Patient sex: M
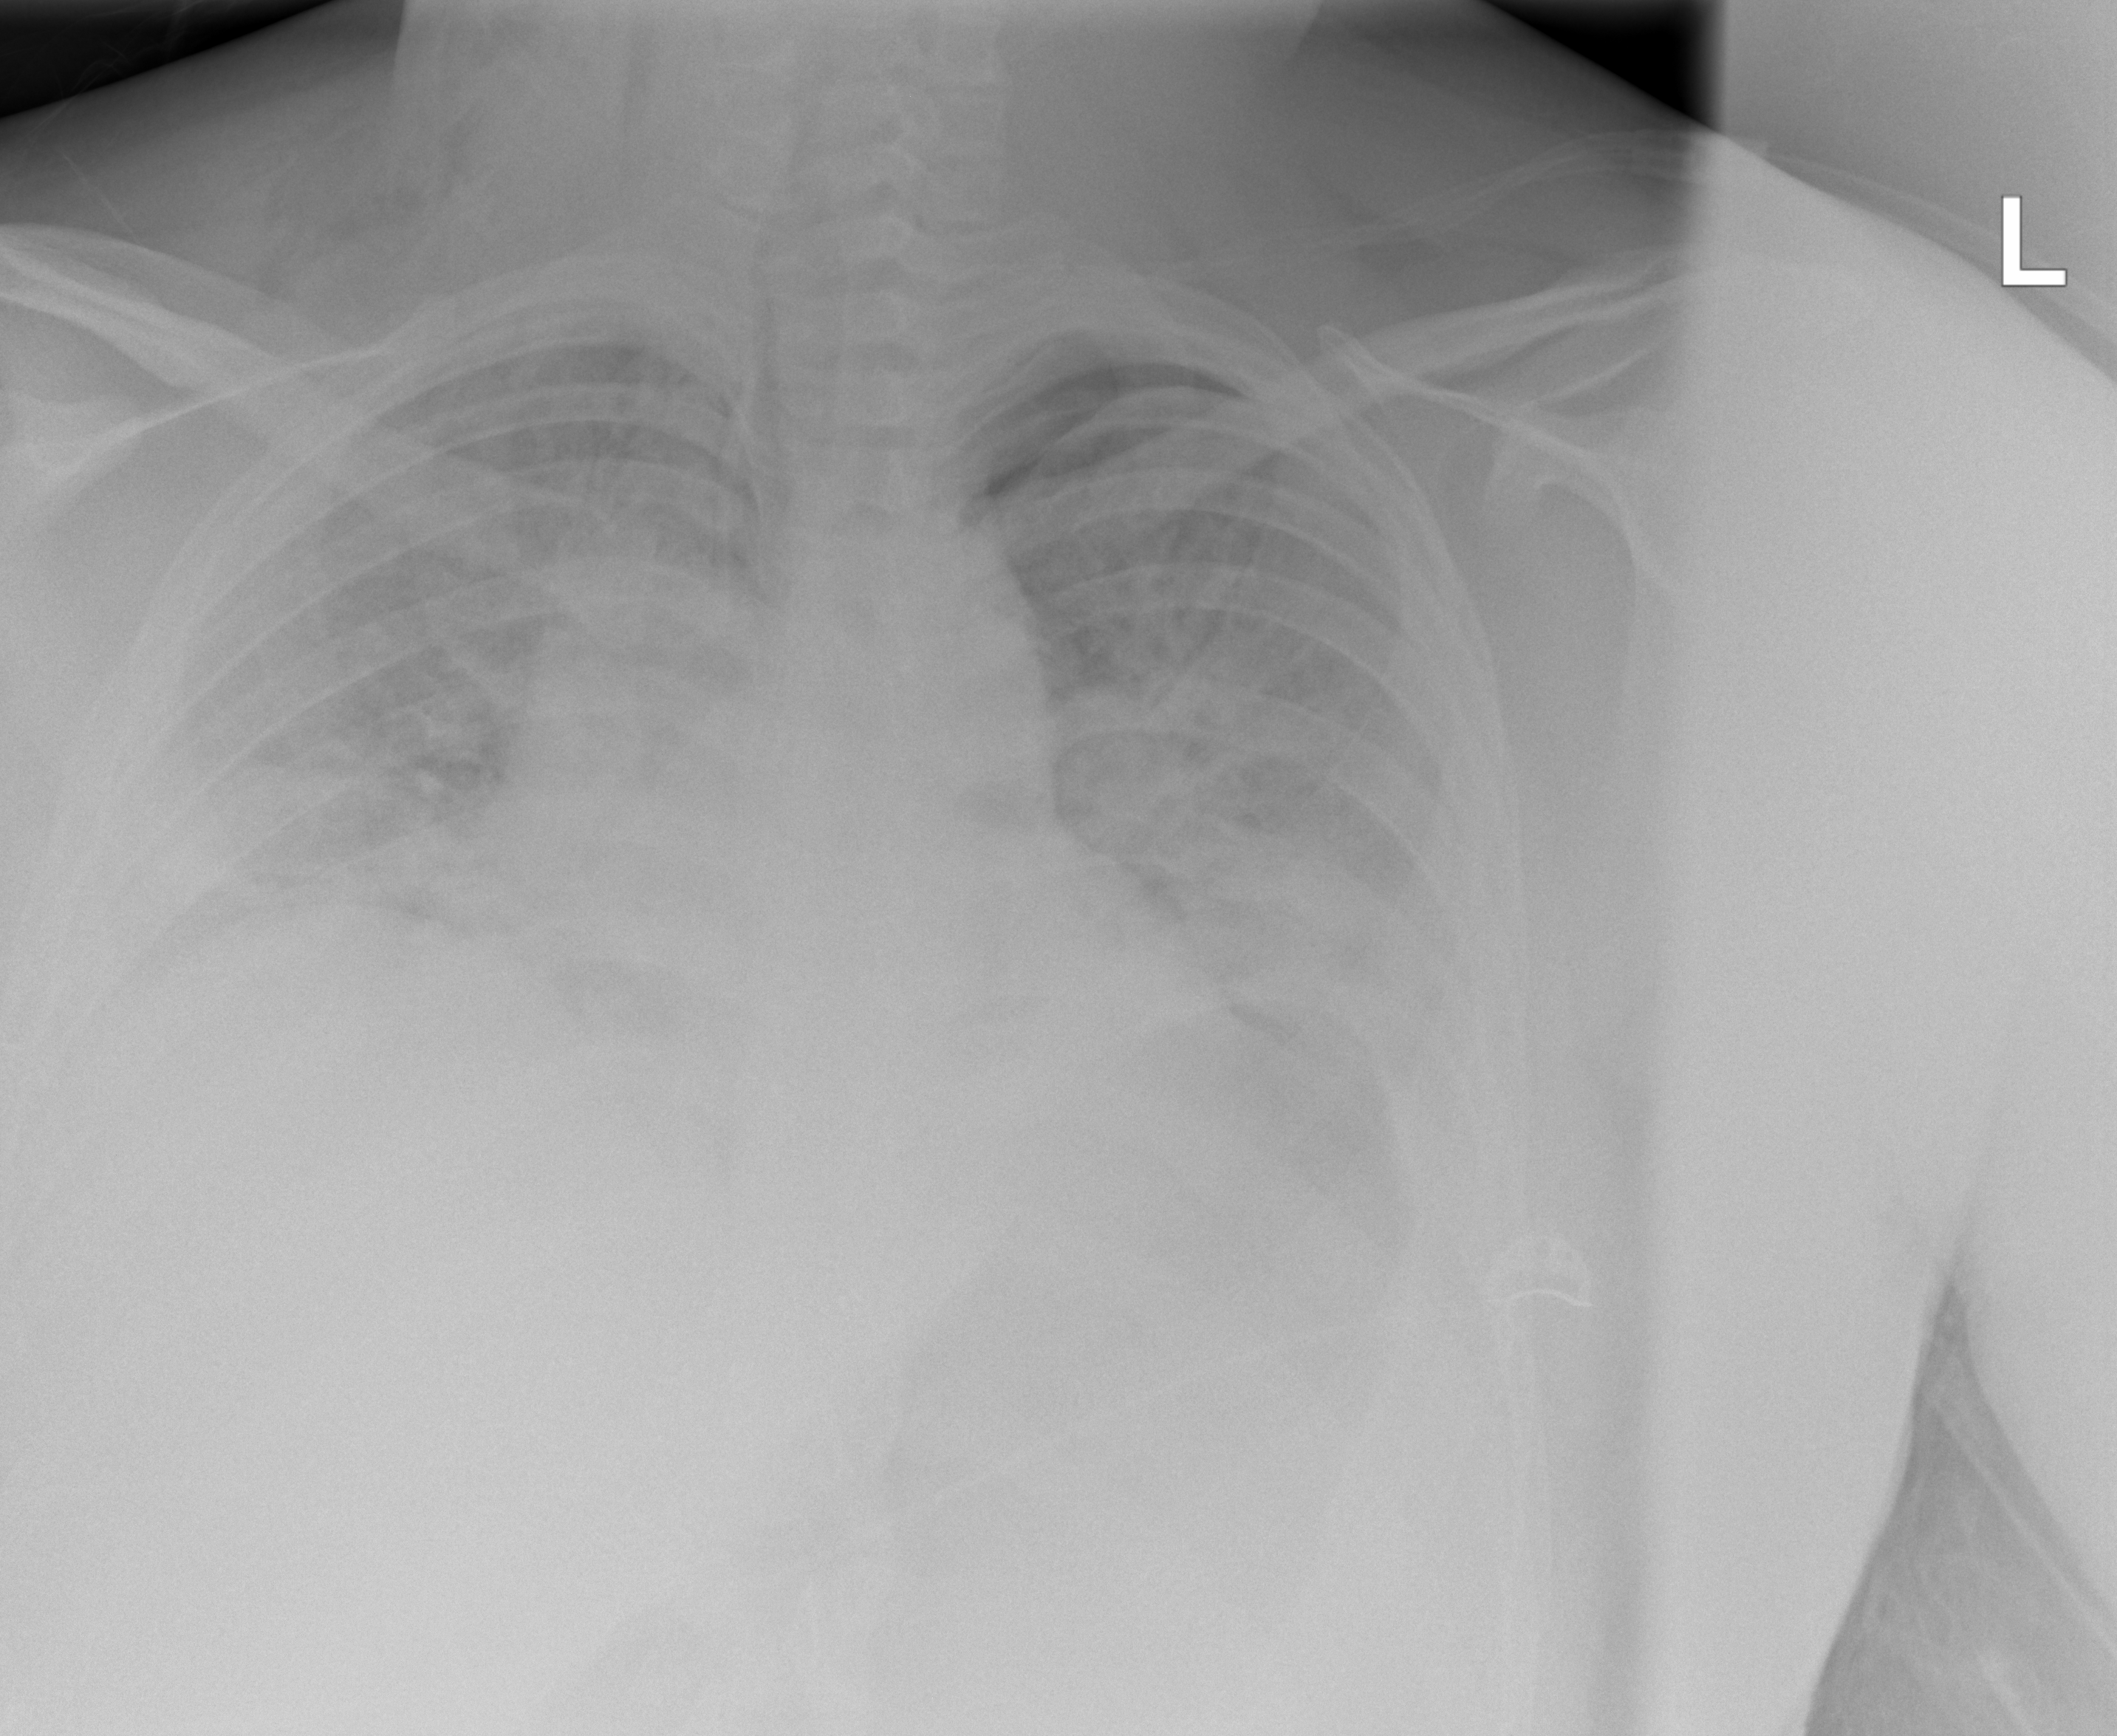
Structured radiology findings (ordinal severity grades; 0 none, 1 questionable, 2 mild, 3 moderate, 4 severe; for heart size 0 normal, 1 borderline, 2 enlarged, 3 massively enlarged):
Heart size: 2
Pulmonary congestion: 3
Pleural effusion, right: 3
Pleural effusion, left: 3
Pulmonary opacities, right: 3
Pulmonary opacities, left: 3
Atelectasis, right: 3
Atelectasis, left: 3